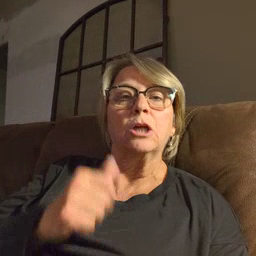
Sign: cat